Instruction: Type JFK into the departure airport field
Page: home
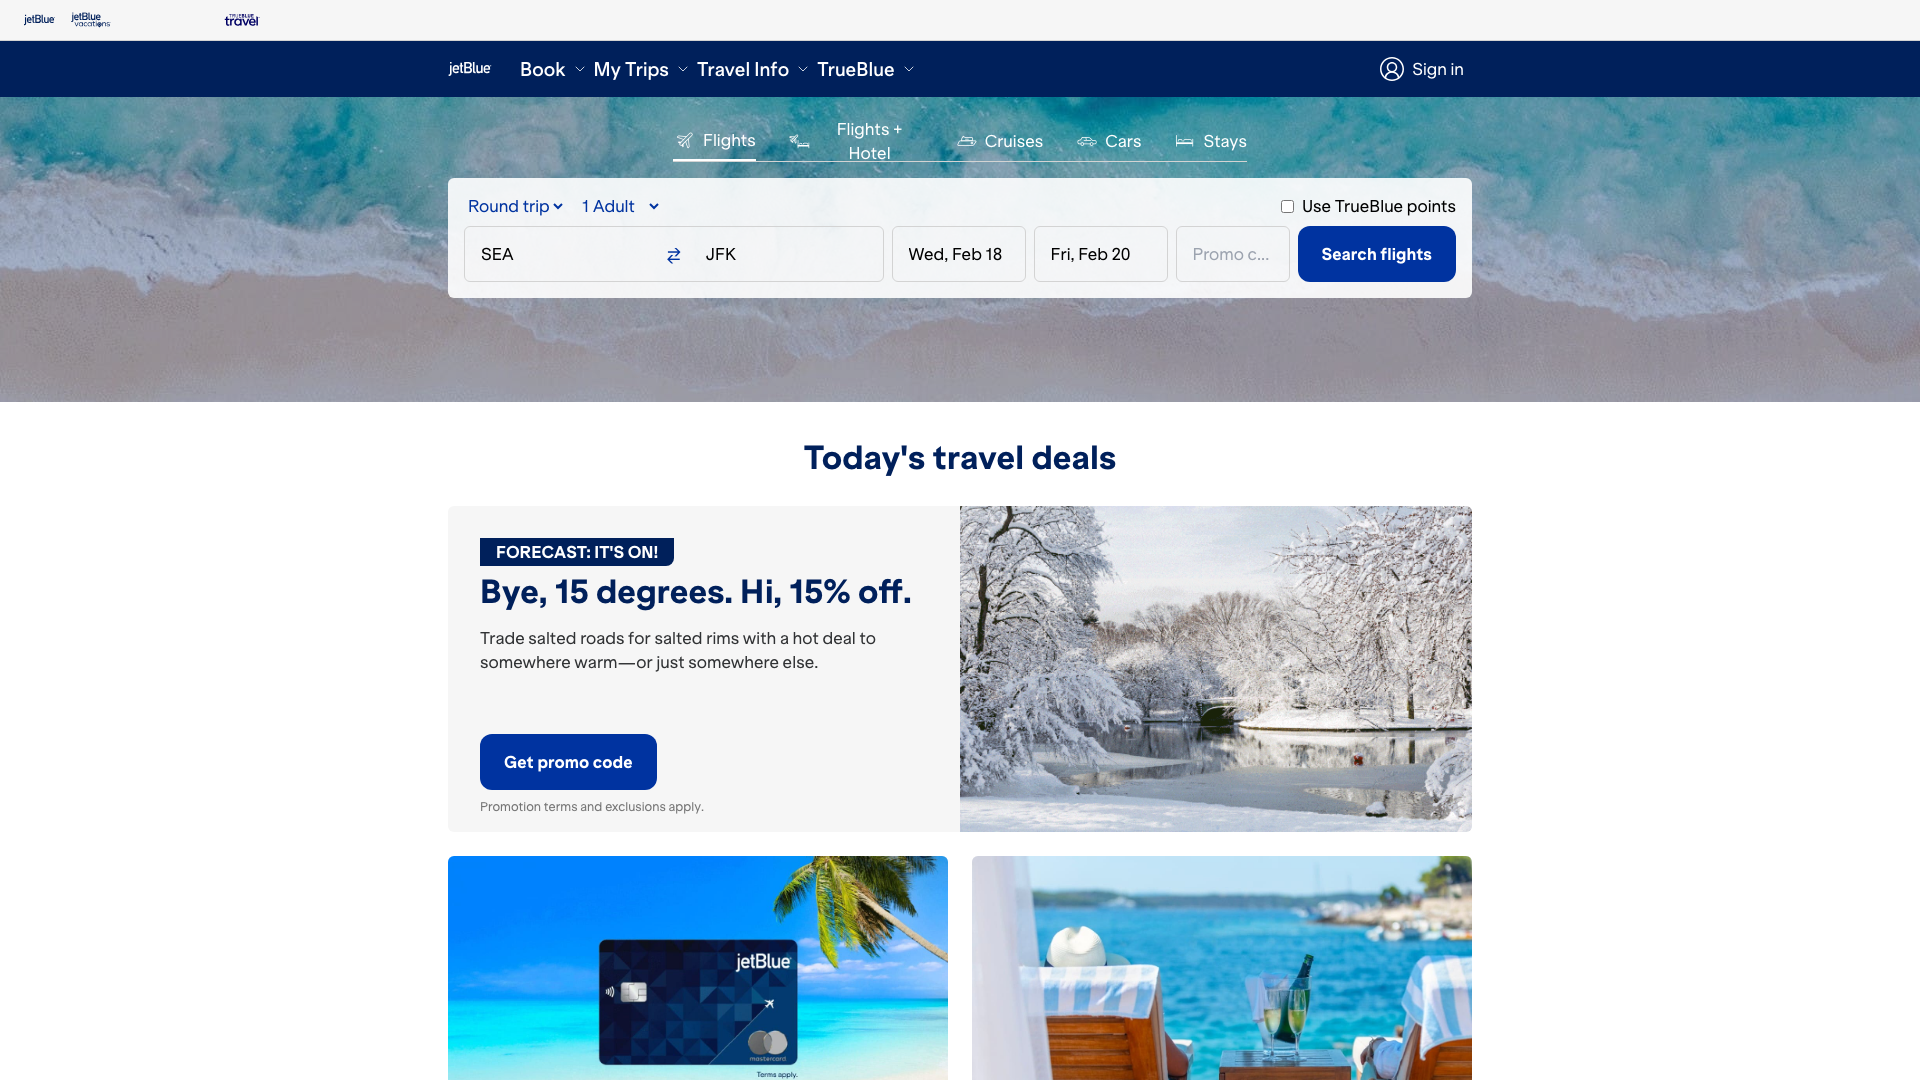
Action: type